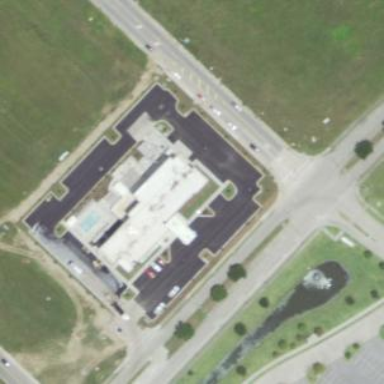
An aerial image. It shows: Hotel building.